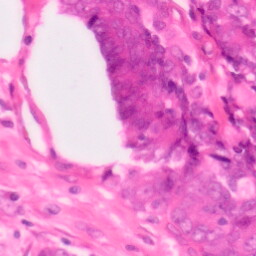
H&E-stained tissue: Colon